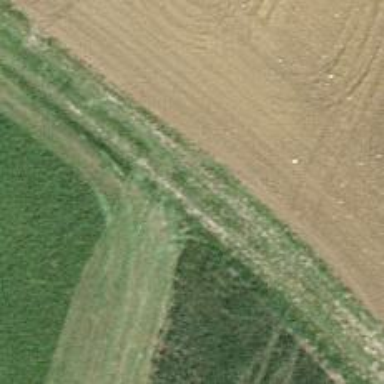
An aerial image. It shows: Track with grade 3 tracktype.